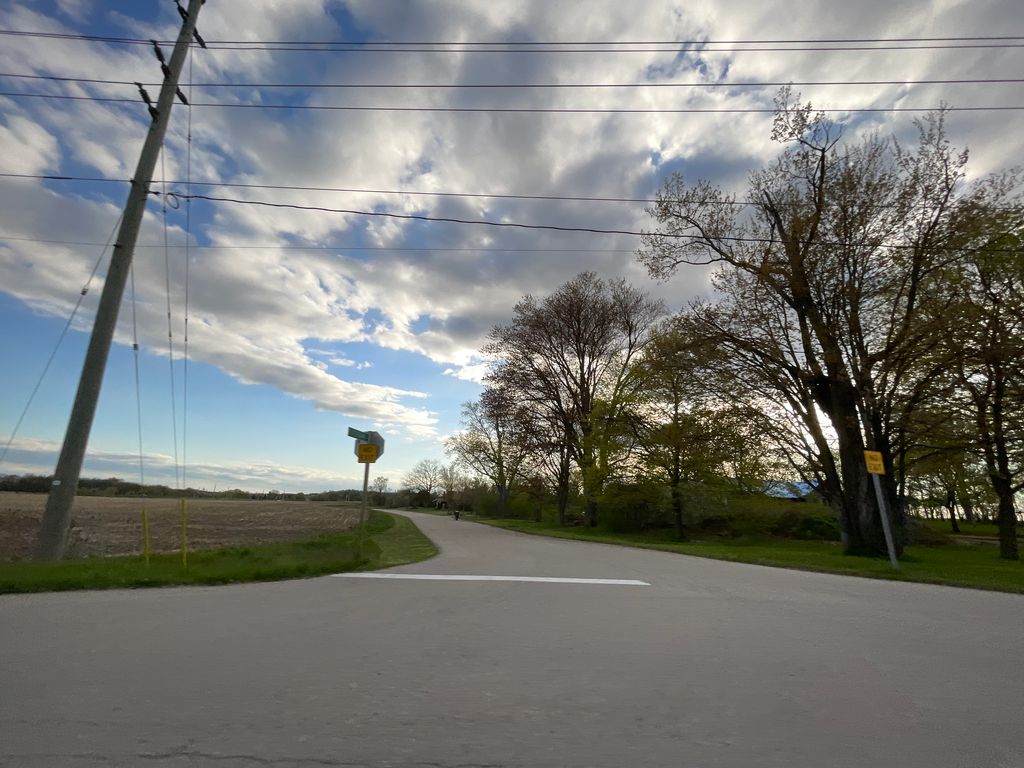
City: kitchener-waterloo